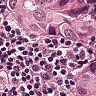
Metastatic tissue present: yes